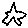
Label: star